Question: First I have given column definition to the main grid in which I dynamically want grids to be created:
'''
public void create_grid()
{
ColumnDefinition colDef11 = new ColumnDefinition();
ColumnDefinition colDef22 = new ColumnDefinition();
ColumnDefinition colDef33 = new ColumnDefinition();
LayoutRoot.ColumnDefinitions.Add(colDef11);
LayoutRoot.ColumnDefinitions.Add(colDef22);
LayoutRoot.ColumnDefinitions.Add(colDef33);
}
'''
Then I am creating the grid:
'''
for (int i = 0; i < 2; i++)
{
for (int j = 0; j < 3; j++)
{
Grid mygrid = new Grid() { Height = 250, Width = 432 };
mygrid.Background = new SolidColorBrush(Windows.UI.Colors.Aqua);
string k = "gdr" + h ;
mygrid.Name = k;
_grid.Add(k, mygrid);
tb_id_copy.Add(h);
LayoutRoot.Children.Add(mygrid);
Grid.SetColumn(mygrid, j);
Grid.SetRow(mygrid, i);
h++;
r++;
}
RowDefinition rowDefj1 = new RowDefinition() ;
LayoutRoot.RowDefinitions.Add(rowDefj1);
}
'''
But only two rows of grid are created anyhow.Total nine grids are created but they overlap each other.I have attached screenshot below of the grids created.

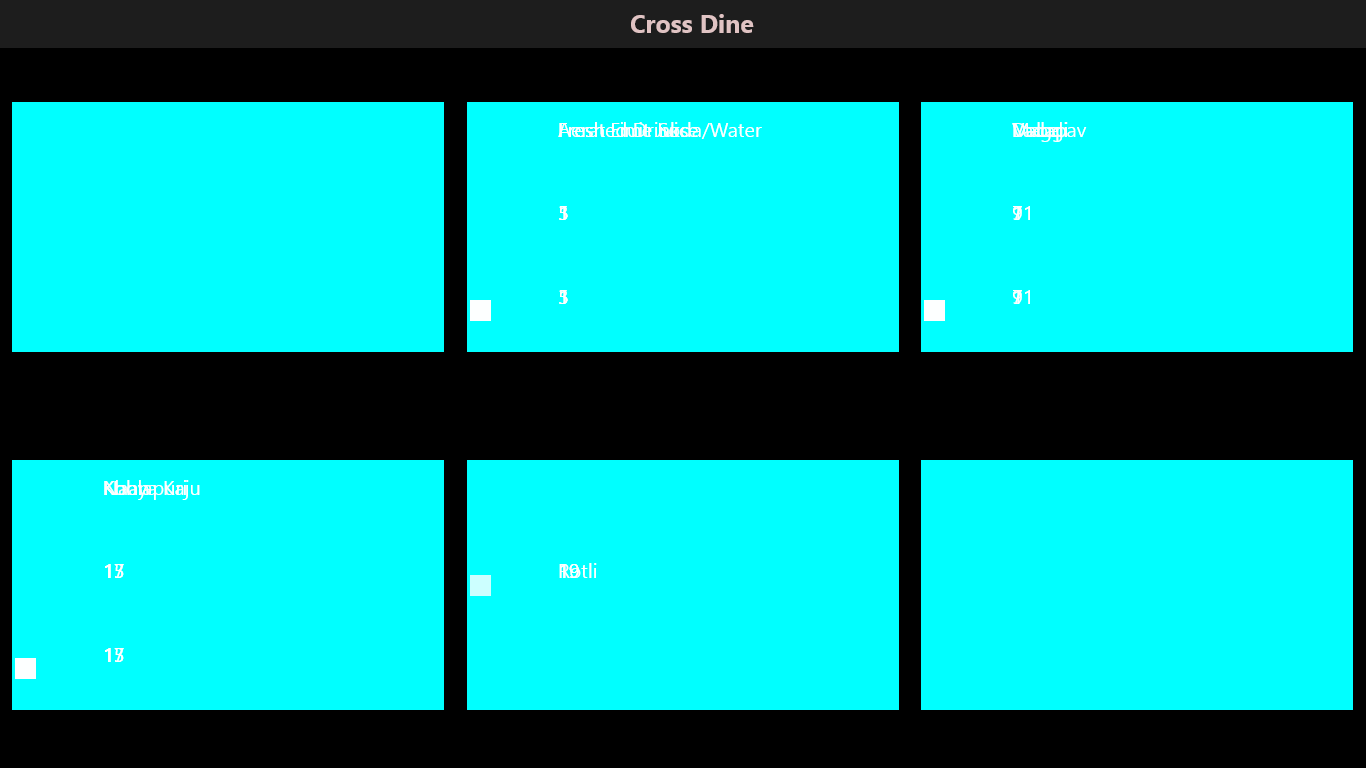
Answer: Your outer for loop says 'for (int i = 0; i < 2; i++)'. That's only two values, and it is what you use here: 'Grid.SetRow(mygrid, i);'. Also, the 'LayoutRoot.RowDefinitions.Add(rowDefj1);' is executed only twice.
It should be
'''
for (int i = 0; i < 3; i++)
'''